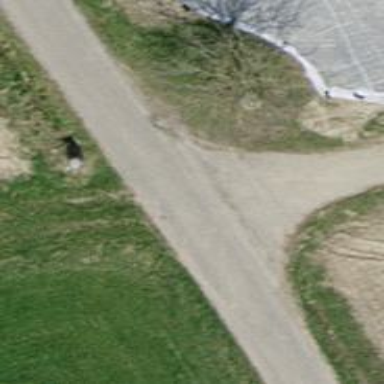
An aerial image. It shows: Track road with grade3 tracktype.